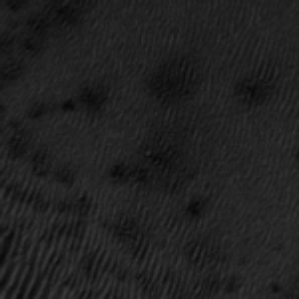
Label: frost